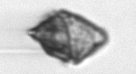
Label: Kryptoperidinium_triquetrum